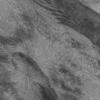
Label: not_dusty